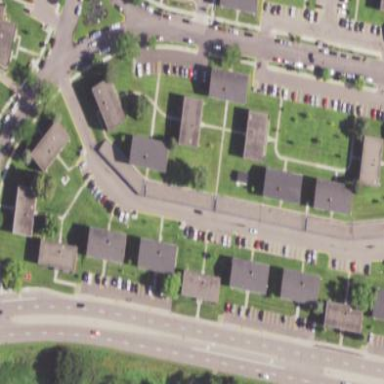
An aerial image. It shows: Group of garages.